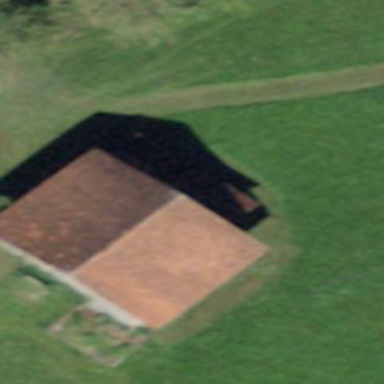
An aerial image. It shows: Barn.